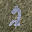
Label: 2